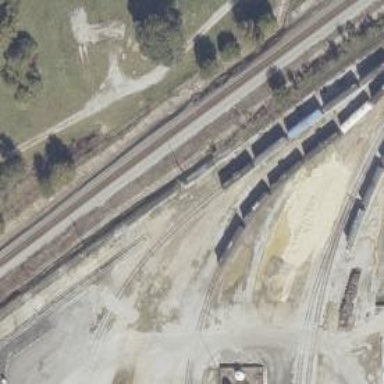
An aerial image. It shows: Railway spur service.